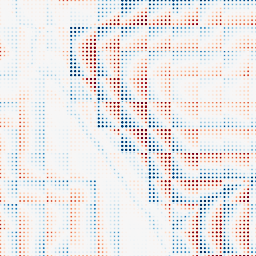
Category: wavelet
Decomposition family: wavelet_dwt
Decomposition parameters: wavelet: haar
level: 5
Upsampling method: sinc_blackman
Upsampling parameters: scale: 8
kernel_size: 4
Upsampling scale: 8